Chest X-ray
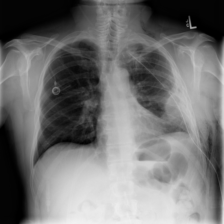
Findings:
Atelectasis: negative
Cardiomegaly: negative
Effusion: negative
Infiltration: negative
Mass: negative
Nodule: negative
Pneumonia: negative
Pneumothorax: negative
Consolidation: negative
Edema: negative
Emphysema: negative
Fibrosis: negative
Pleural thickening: negative
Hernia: negative